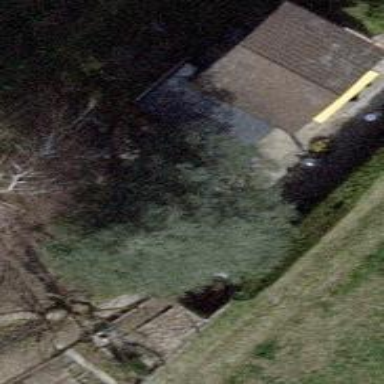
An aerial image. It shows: Evergreen needle-leaved tree.